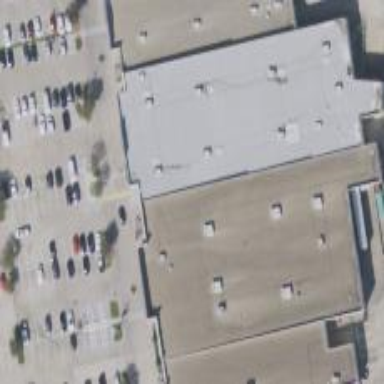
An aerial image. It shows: Department store building.